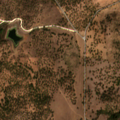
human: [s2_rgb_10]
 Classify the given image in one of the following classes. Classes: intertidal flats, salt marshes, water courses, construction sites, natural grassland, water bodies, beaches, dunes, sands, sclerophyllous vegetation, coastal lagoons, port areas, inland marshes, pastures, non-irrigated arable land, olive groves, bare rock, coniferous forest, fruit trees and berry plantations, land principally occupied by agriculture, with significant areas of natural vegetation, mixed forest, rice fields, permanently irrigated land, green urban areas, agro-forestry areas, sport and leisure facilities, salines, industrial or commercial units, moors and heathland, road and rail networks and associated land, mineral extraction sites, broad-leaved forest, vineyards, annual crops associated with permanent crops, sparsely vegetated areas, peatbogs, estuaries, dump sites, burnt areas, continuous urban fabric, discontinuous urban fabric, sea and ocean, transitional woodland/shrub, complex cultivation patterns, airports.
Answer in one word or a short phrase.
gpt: pastures, agro-forestry areas, transitional woodland/shrub